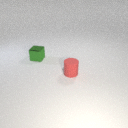
small green metal cube behind small red rubber cylinder